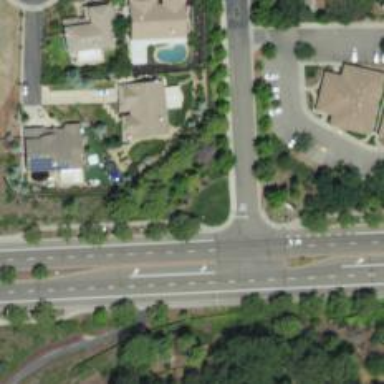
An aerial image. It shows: Residential road with asphalt surface. There is sidewalk on the left side.